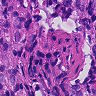
Metastatic tissue present: yes